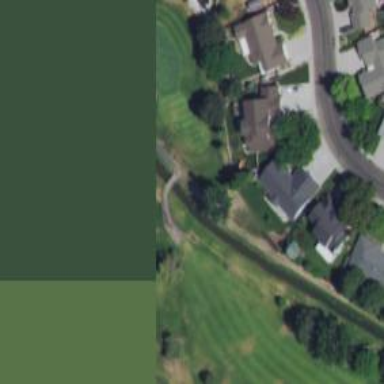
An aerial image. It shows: Service road used as golf cart path.